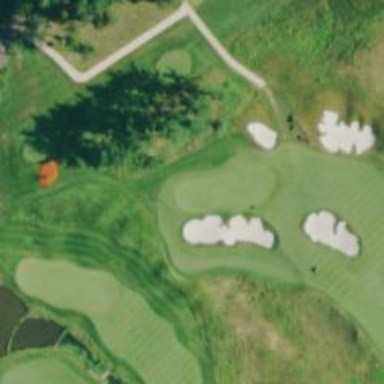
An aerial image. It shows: View of golf hole.